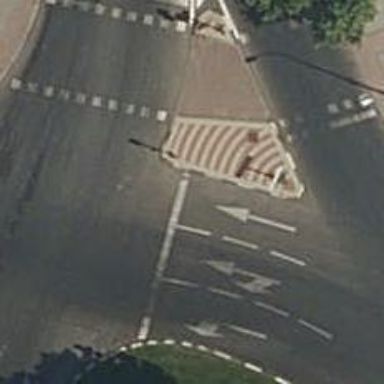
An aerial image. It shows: Road with traffic signals.